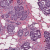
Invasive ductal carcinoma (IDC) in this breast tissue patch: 1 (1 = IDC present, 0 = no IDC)